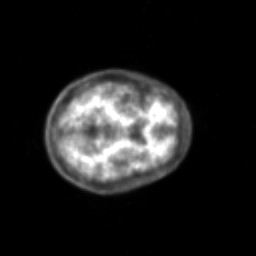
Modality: PET
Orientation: axial
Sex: male
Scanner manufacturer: siemens